Current action and preconditions to check: trajectory_clear

Your task: For each precondition in the list above, predict whether it will hold at this action.

Consider the current scene as observed from the mobile robot's camera, and analyze the predicted future states of all dynamic agents (e.g., people, animals, vehicles, or any moving entities) within the NEXT SECOND.

IMPORTANT: Only answer "very likely" if you are absolutely certain—based on strong, clear evidence—that a dynamic agent will violate the precondition in the predicted future state. Do NOT answer "very likely" for unlikely, ambiguous, or low-probability risks.

Ask yourself for each precondition: Is there a high probability, with clear and convincing evidence, that the predicted future states of any dynamic agent will interfere with the predicted future state of the currently executing action within the NEXT SECOND, causing that precondition to fail?

Assess the risk level based on these predictions. Use "likely" or "very likely" if motions create a clear risk of interference.

Use "neutral" or "improbable" if agents are nearby but their predicted paths are clearly diverging or non-conflicting.

Failure Risk Categories: "very improbable", "improbable", "neutral", "likely", "very likely"

Answer Format: Output ONLY the probability_of_failure value from these categories: "very improbable", "improbable", "neutral", "likely", "very likely"

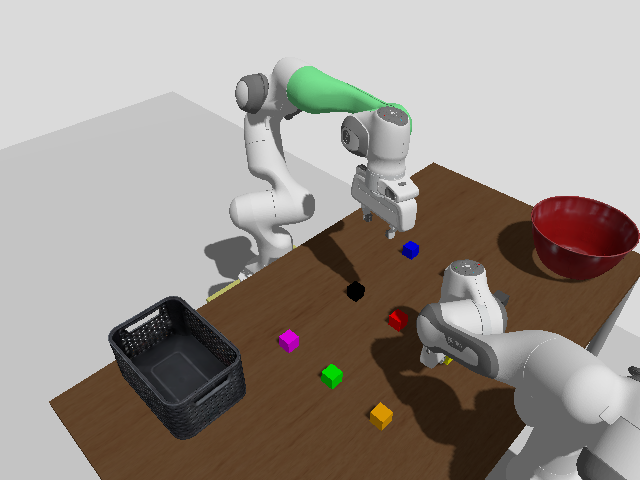

Answer: improbable